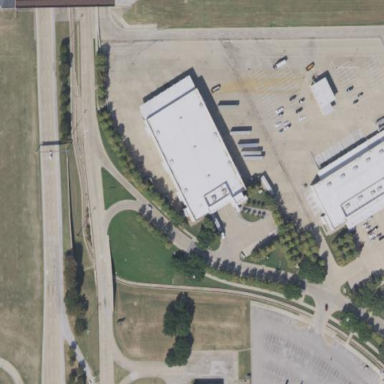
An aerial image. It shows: Commercial building.